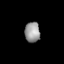
Tissue: lung
Cell type: T cells
Senescence score: 0.6097
Nuclear area (px): 304
Mean DAPI intensity: 151.701